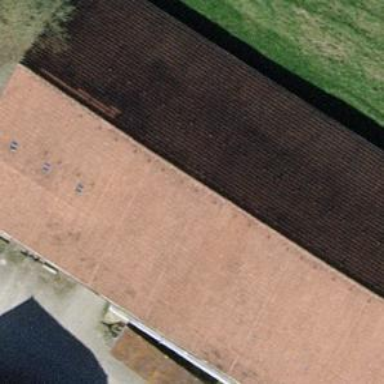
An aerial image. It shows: Gabled roof on farm auxiliary building.